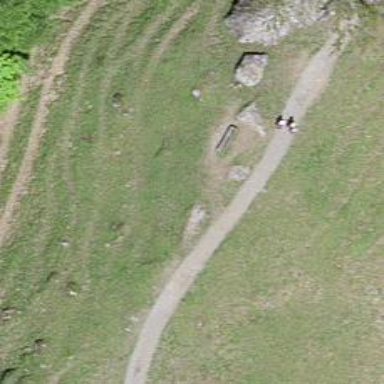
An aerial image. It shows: Brown bench.